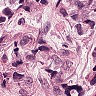
Metastatic tissue present: yes